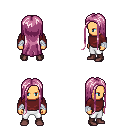
a pixel art fantasy rpg character, male body template, human, tanned skin, maroon long-sleeve shirt, white pants, pink extra-long hairstyle, white cloth bandages, maroon shoes, four views (front, back, left, right), 2x2 character sprite sheet, small pixel art, hard edges, no anti-aliasing